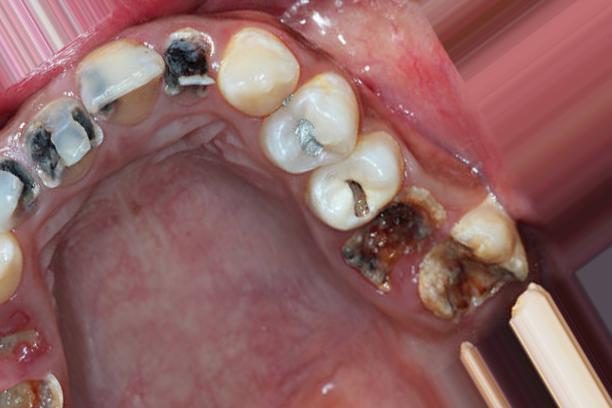
Condition: Caries